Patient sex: M
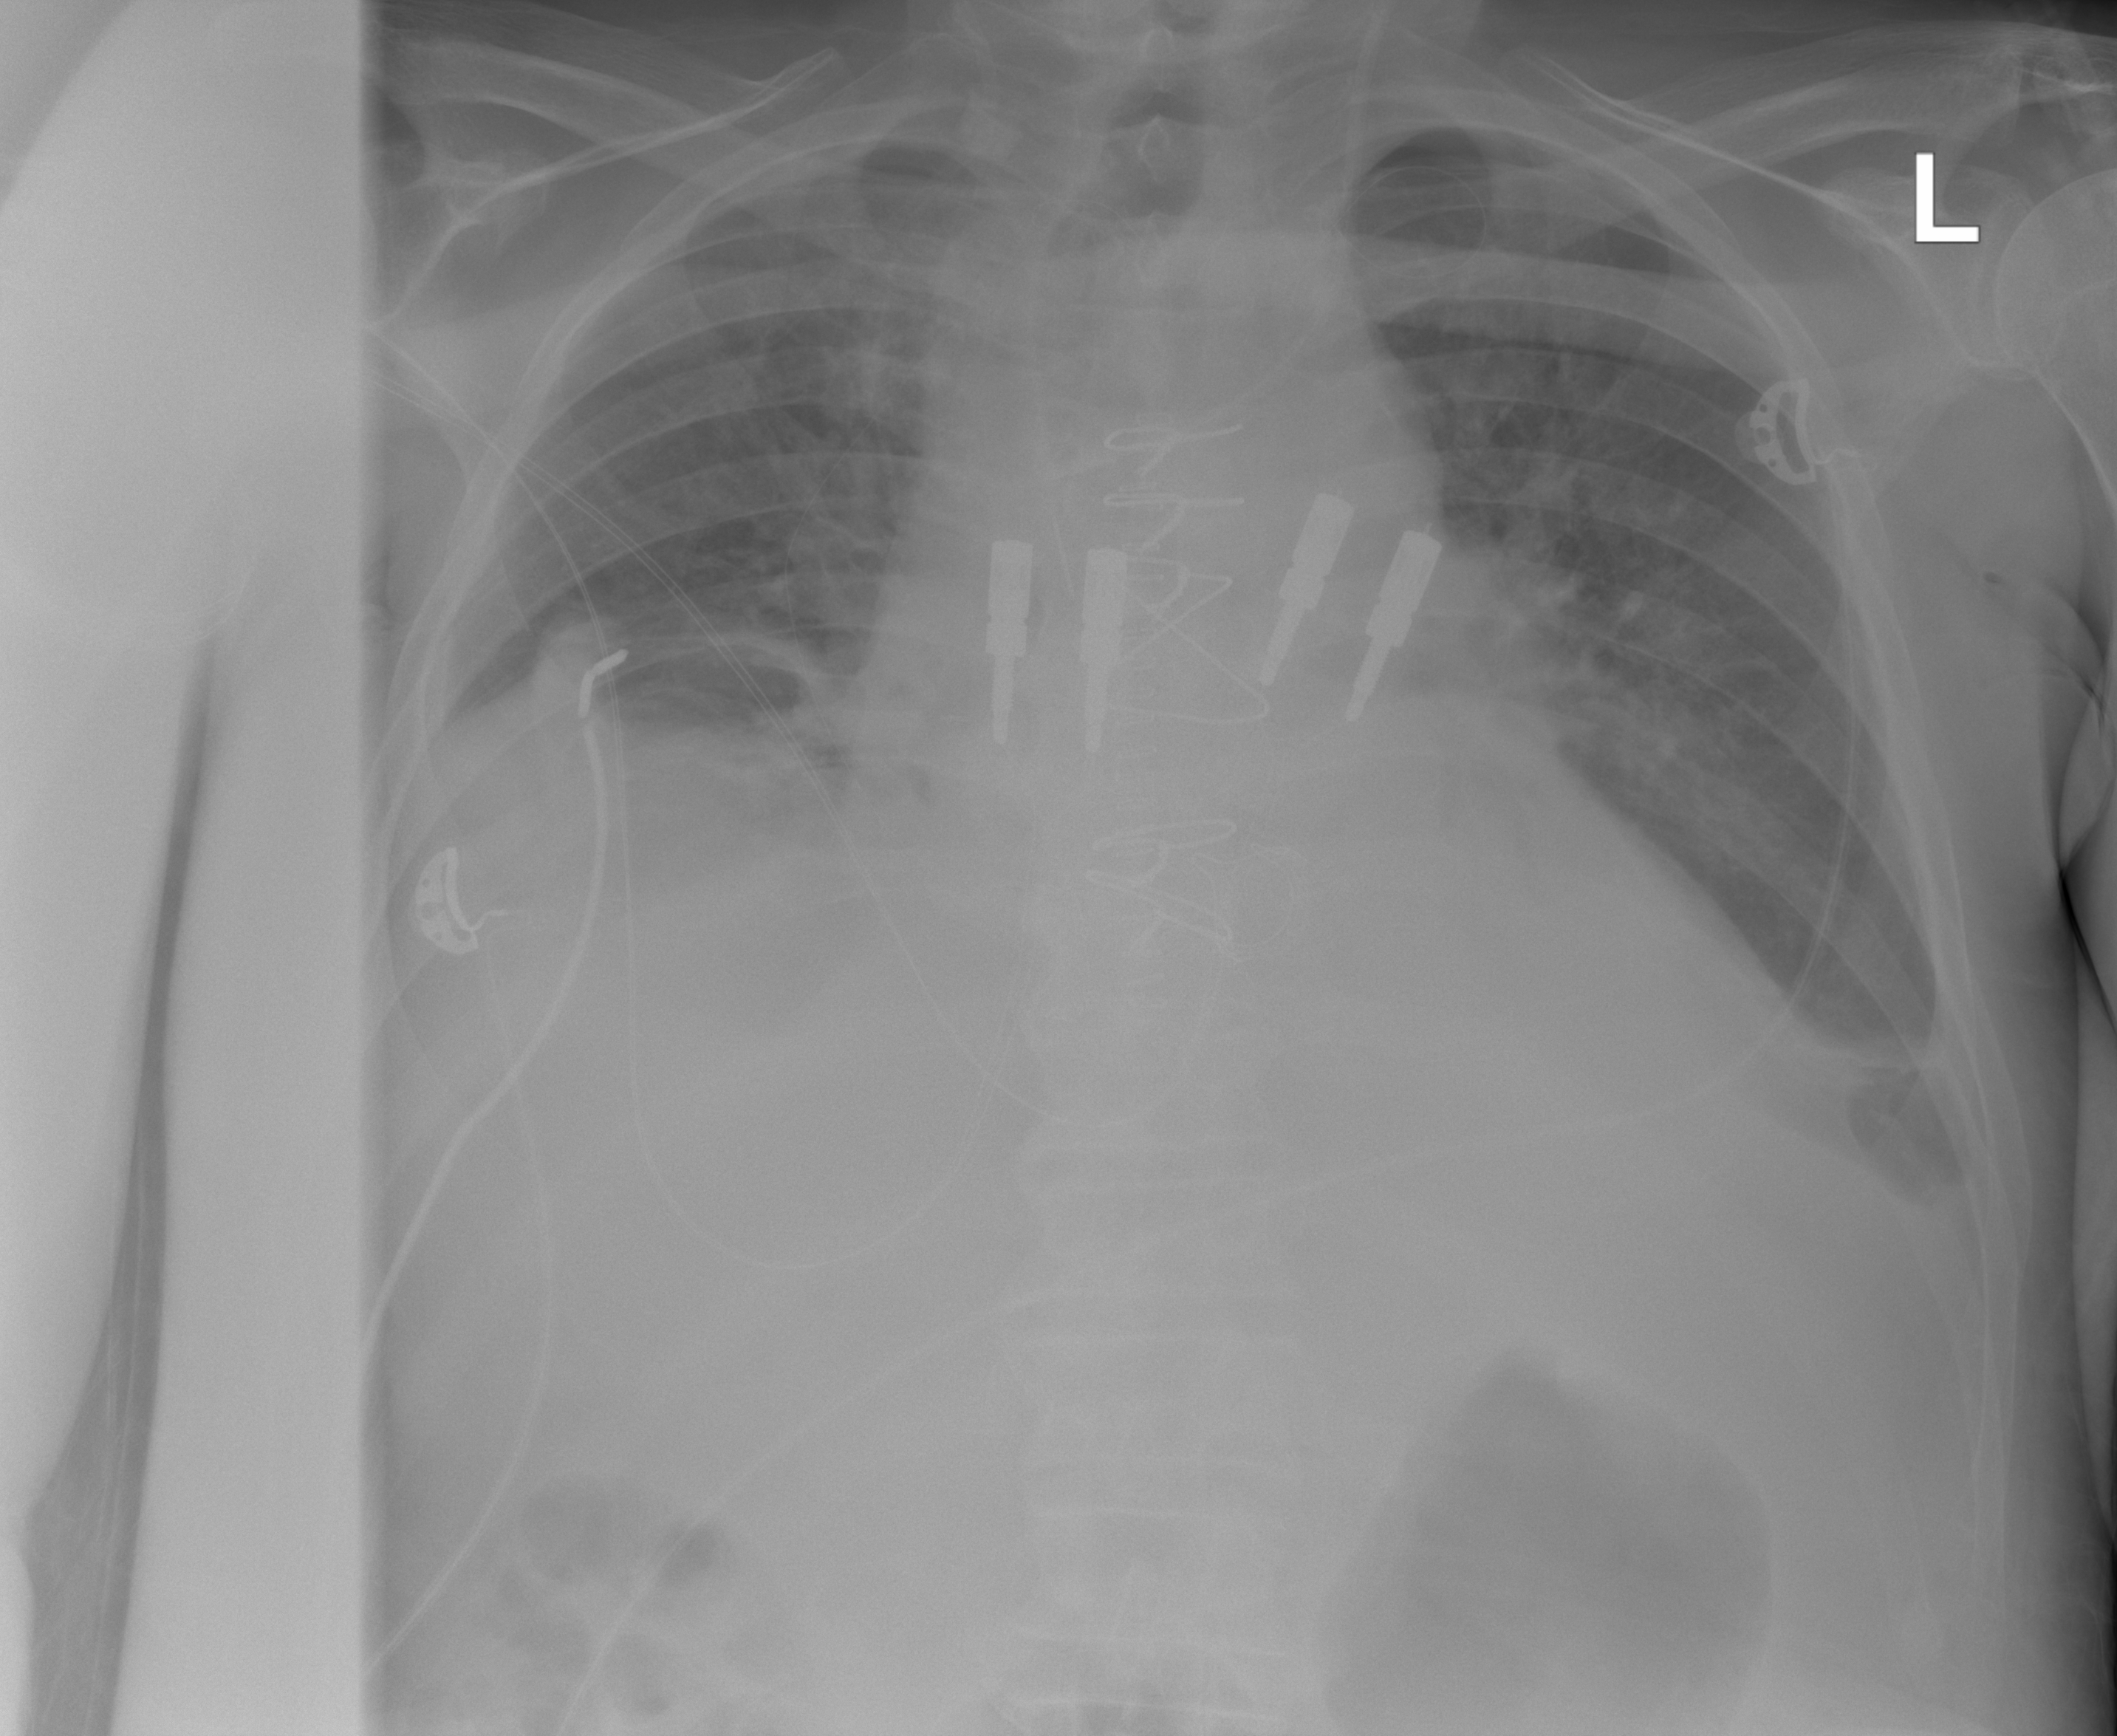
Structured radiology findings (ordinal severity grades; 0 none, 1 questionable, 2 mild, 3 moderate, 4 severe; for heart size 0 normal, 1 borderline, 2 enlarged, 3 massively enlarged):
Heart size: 2
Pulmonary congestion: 2
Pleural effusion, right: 1
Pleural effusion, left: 2
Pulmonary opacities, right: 0
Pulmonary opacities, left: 2
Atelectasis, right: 2
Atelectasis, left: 2